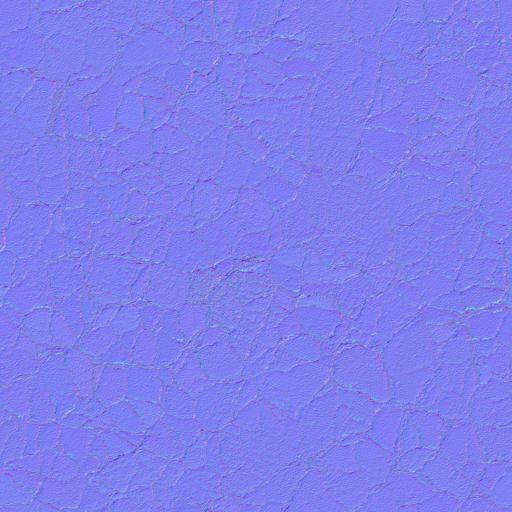
asphalt broken crack cracked cracks dark gray grey